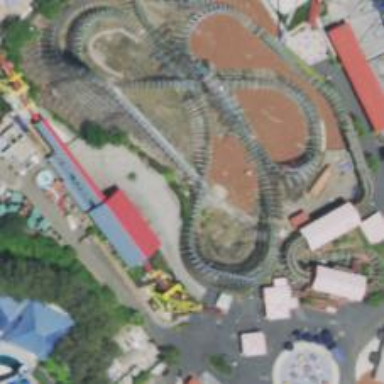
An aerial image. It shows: Thrilling roller coaster attraction.